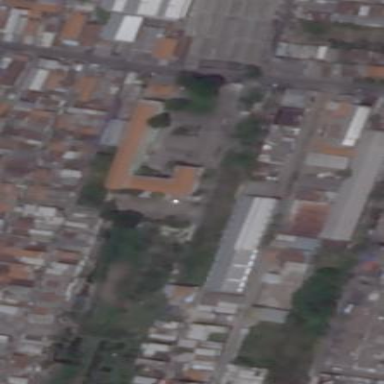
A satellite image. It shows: School.